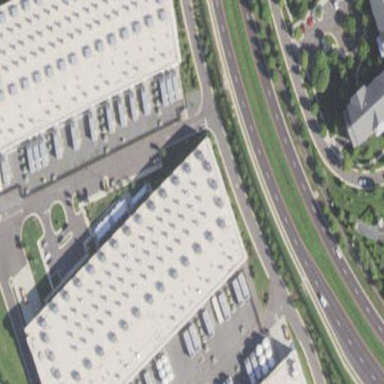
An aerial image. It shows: Data center building.